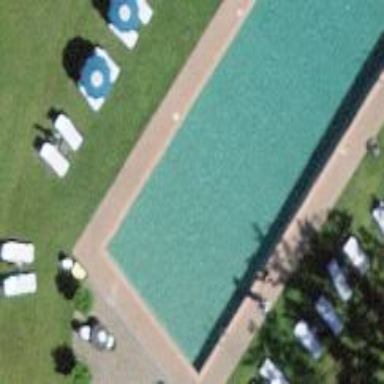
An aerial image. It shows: Swimming pool located in leisure land.